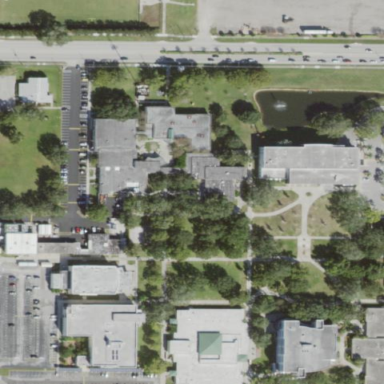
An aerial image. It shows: College.